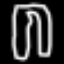
Label: pants